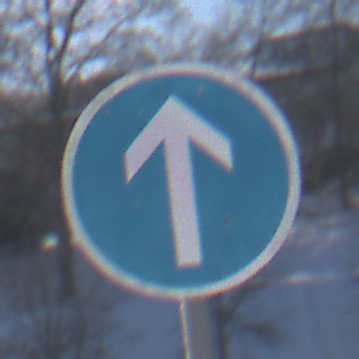
Verkehrszeichen: VorgeschriebeneFahrtrichtungGeradeaus
Umgebung: Outdoor, Nature
Tageszeit: MorningAfternoon
Wetter: PartlyCloudy
Licht: Natural
Jahreszeit: Winter
Kontrast: HighContrast